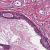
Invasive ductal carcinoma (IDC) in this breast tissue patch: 1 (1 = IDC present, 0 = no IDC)